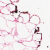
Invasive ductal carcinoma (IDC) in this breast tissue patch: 0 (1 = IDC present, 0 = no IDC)